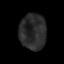
Tissue: prostate
Cell type: T cells
Senescence score: 0.3387
Nuclear area (px): 948
Mean DAPI intensity: 42.03